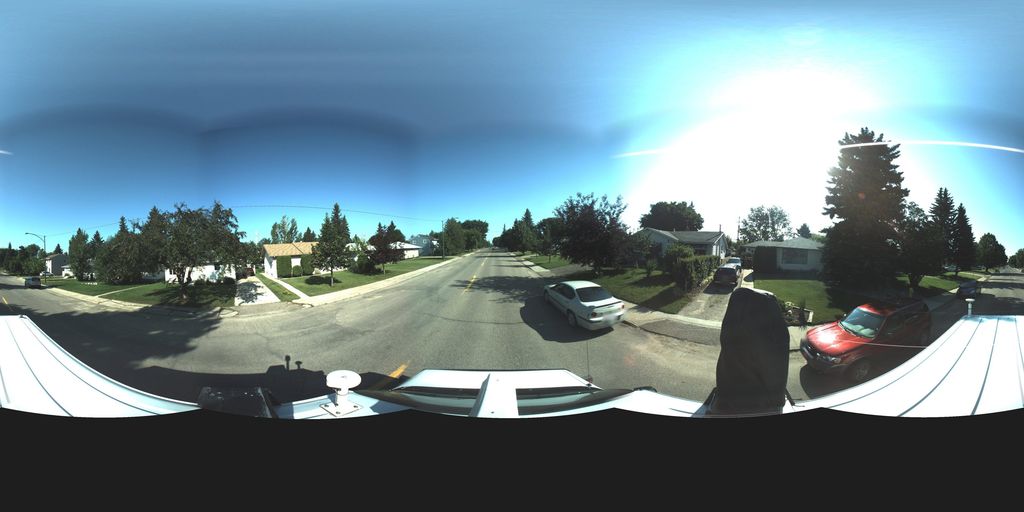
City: saskatoon